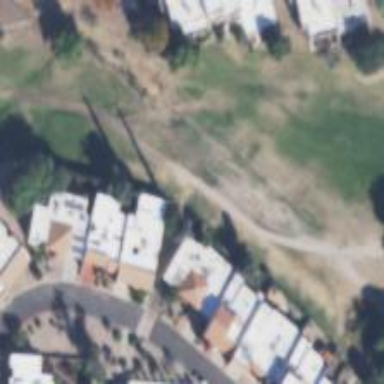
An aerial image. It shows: Path for both roads and golfers.